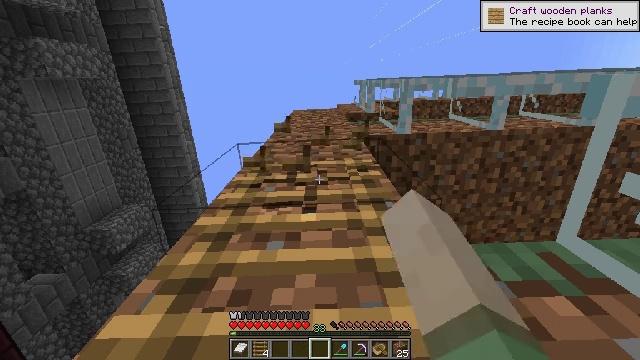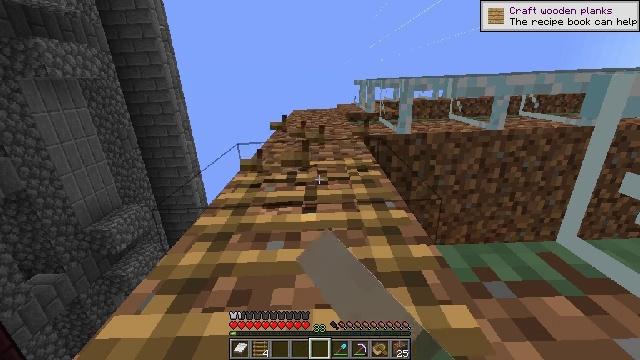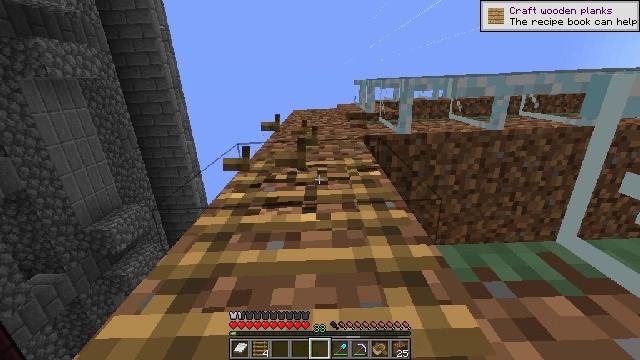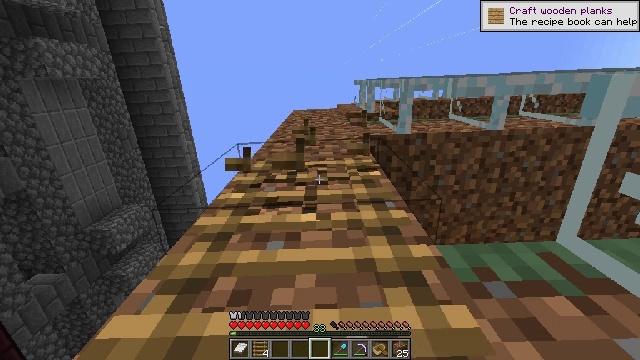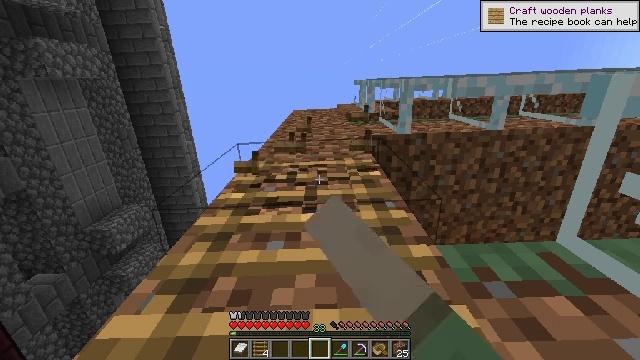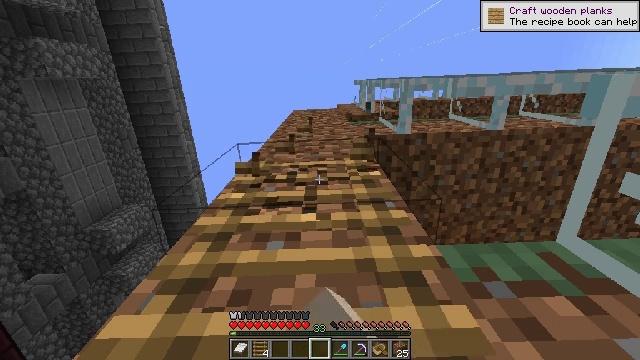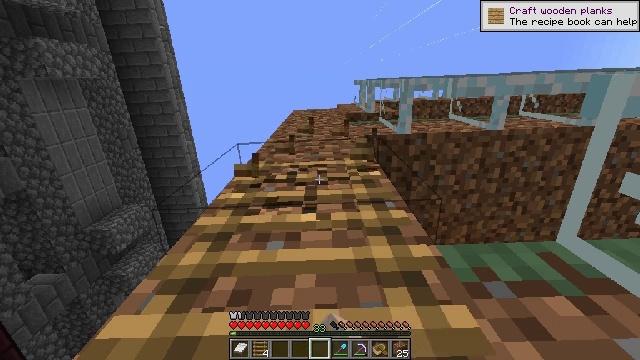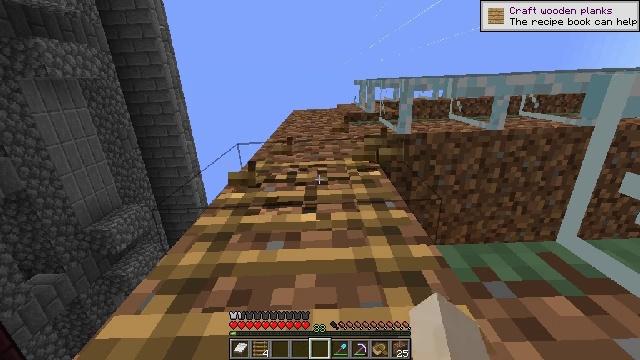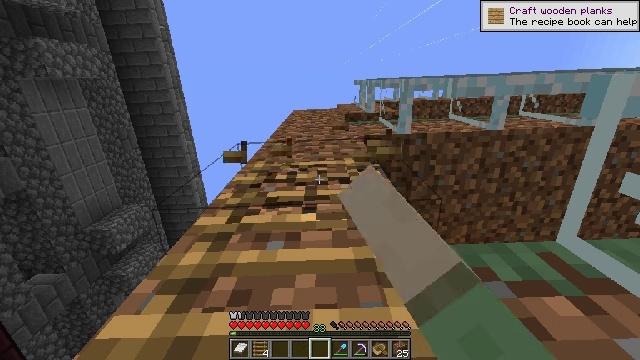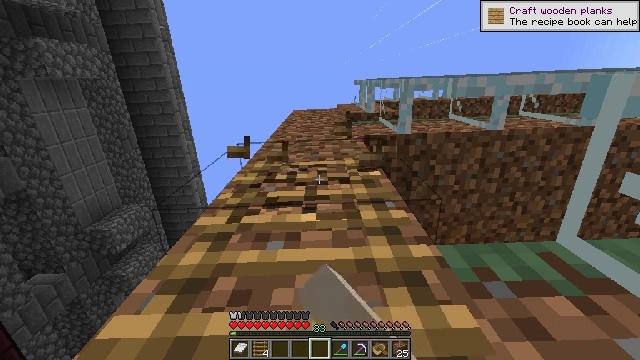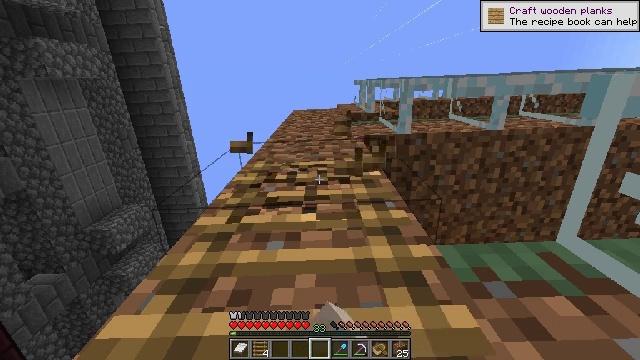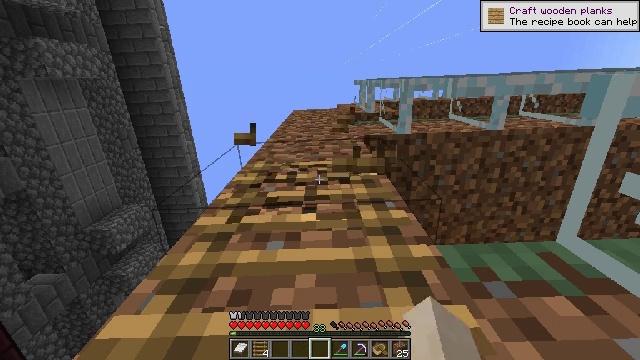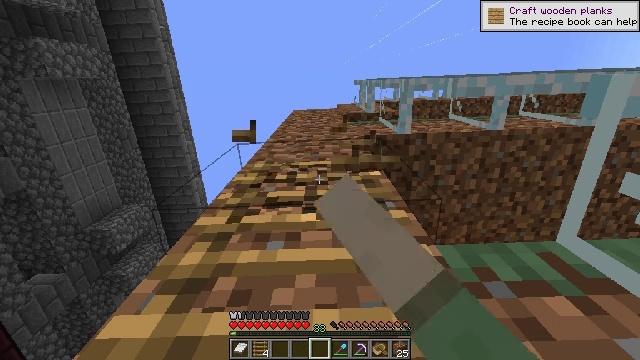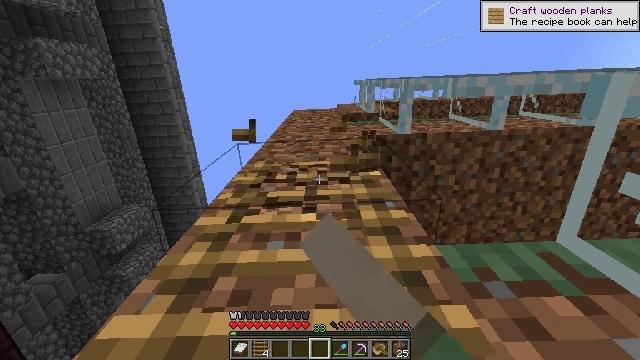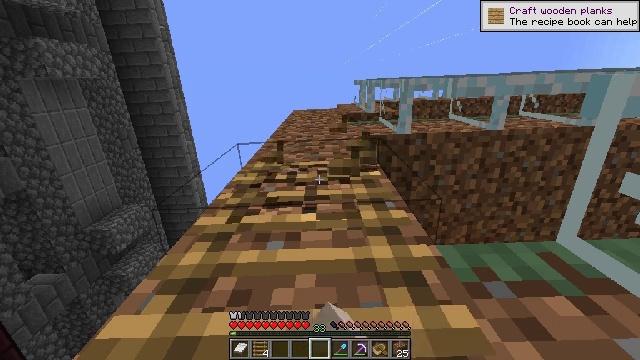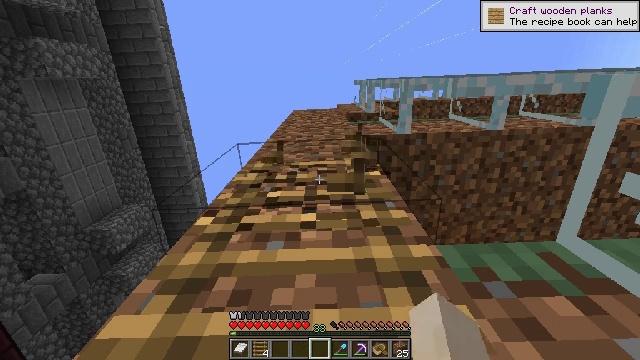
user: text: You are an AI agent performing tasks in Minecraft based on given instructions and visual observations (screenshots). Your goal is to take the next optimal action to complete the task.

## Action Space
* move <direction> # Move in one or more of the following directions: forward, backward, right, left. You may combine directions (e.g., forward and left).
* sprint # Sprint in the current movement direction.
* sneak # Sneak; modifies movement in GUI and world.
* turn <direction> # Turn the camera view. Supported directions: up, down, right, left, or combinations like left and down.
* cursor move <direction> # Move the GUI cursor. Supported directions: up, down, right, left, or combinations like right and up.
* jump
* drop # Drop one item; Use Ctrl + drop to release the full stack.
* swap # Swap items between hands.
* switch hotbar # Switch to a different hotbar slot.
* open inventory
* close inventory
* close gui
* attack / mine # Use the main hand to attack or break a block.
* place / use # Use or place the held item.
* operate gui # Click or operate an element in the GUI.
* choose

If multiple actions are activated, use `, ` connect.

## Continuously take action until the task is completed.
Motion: motion action
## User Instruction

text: Disassemble the ladder.
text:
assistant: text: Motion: sneak, attack / mine
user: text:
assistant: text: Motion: sneak, attack / mine
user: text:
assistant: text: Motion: sneak, attack / mine
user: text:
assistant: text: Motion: sneak, attack / mine
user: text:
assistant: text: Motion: sneak, attack / mine
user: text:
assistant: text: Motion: sneak, attack / mine
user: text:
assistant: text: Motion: sneak, attack / mine
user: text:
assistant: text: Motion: sneak, attack / mine
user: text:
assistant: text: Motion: sneak, attack / mine
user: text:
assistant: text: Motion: sneak, attack / mine
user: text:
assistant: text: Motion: sneak, attack / mine
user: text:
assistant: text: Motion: sneak, attack / mine
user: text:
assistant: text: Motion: sneak, attack / mine
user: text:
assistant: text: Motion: sneak, attack / mine
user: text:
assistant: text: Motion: sneak, attack / mine
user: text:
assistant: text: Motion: sneak, attack / mine
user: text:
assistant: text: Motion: sneak, attack / mine
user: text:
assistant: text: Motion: sneak, attack / mine
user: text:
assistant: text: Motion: sneak, attack / mine
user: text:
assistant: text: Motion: sneak, attack / mine
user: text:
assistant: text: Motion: sneak, attack / mine
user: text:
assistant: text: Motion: sneak, attack / mine
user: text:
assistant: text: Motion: sneak, attack / mine
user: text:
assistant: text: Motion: sneak, attack / mine
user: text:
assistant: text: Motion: sneak, attack / mine
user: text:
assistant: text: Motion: sneak, attack / mine
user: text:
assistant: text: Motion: sneak, attack / mine
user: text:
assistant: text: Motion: sneak, attack / mine
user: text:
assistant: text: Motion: sneak, attack / mine
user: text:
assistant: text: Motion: sneak, attack / mine